Question: While parsing page no. 22 of <URL>, I am able to parse all the words except 'mount_vxfs' as its encoding style and/or font is different than normal plain text.
Please find attached PDF Page for details.

Please find my code :-
'''
'#!/usr/bin/perl
use CAM::PDF;
my $file_name="vxfs_admin_51sp1_lin.pdf";
my $pdf = CAM::PDF ->new($file_name);
my $no_pages=$pdf->numPages();
print "$no_pages
";
for(my $i=1;$i<$no_pages;$i++){
my $page = $pdf->getPageText($i);
//for page no. 22
//if($i==22){
print $page;
//}
}'
'''
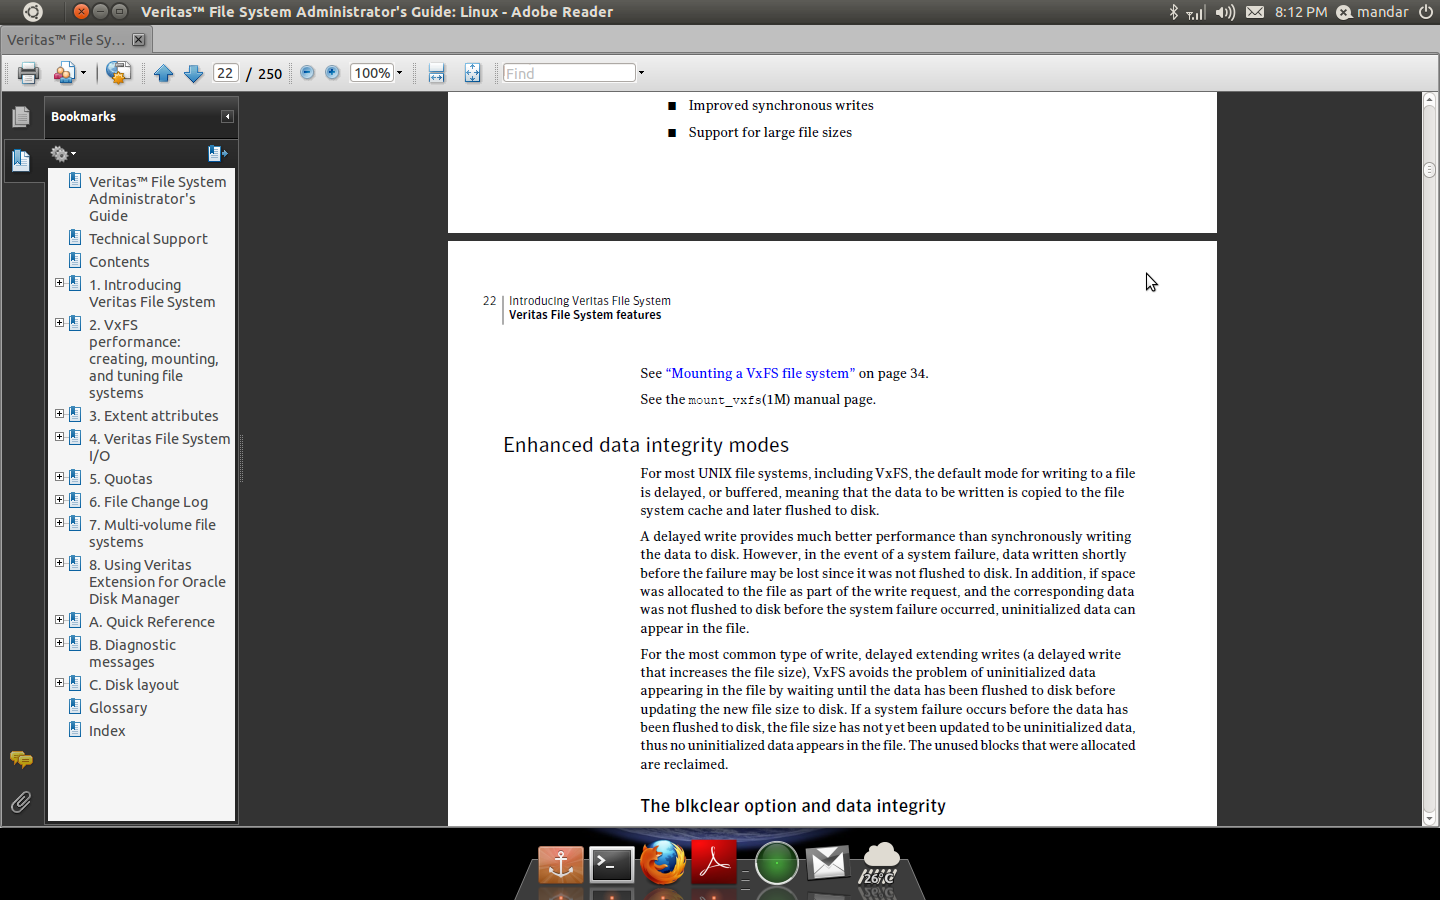
Answer: PDF doesn't store the semantic text that you read but rather uses character codes which map to glyphs (the painted characters) in a particular font. Often, however, the code-glyph mapping matches common character sets (such as ISO-8859-1 or UTF-8) so that the codes are human-readable. That's the case for all of the text you have been able to parse, although sometimes the odd character, mostly punctuation, is also "wrong".
The text for "mount_vxfs" in your document is encoded completely differently, unfortunately, resulting in apparent garbage. If you're curious, you can see what's really there by substituting getPageText() with getPageContent() in your code.
In order to convert the PDF text back to meaningful characters, PDF readers have to jump through hoops with a number of conversion tables (including the so-called CMaps). Because this is a lot of programming work, many simpler libraries opt not to implement them. That's the case with CAM::PDF.
If you're just interested in parsing the text (not editing it), the following technique is something I use with success:
1. Obtain xpdf (http://foolabs.com/xpdf) or Poppler (http://poppler.freedesktop.org/). Poppler is a newer fork of xpdf. If you're using *nix, there will be a package available.
2. Use the command-line tool 'pdftotext' to extract the text from a file, either page-wise or all at once.
Example:
'''
#!/usr/bin/perl
use English;
my $file_name="vxfs_admin.pdf";
open my $text_fh, "/usr/bin/pdftotext -layout -q '$file_name' - 2>/dev/null |";
local $INPUT_RECORD_SEPARATOR = "
"; # slurp a whole page at a time
while (my $page_text = <$text_fh>) {
# this is here only for demo purposes
print $page_text if $INPUT_LINE_NUMBER == 19;
}
close $text_fh;
'''
(Note: The document I retrieved using your link is slightly different; the offending bit is on page 19 instead.)